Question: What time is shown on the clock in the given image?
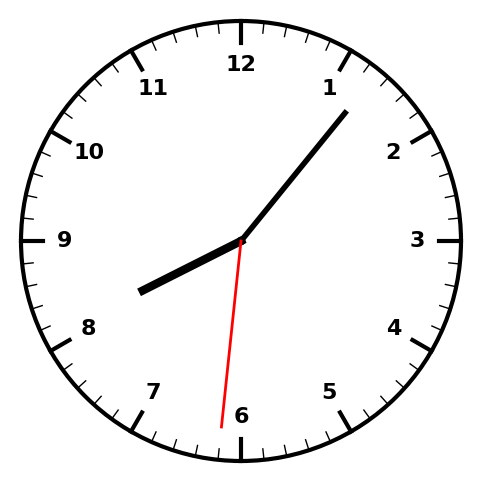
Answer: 08:06:31